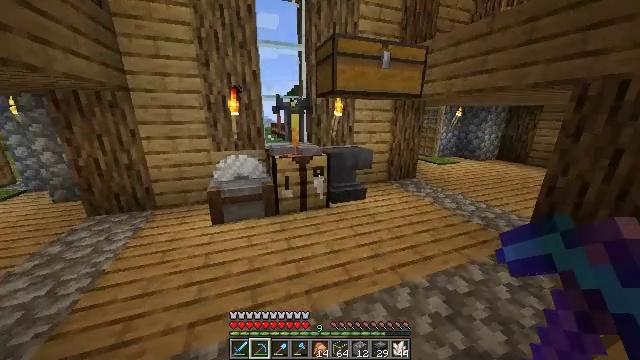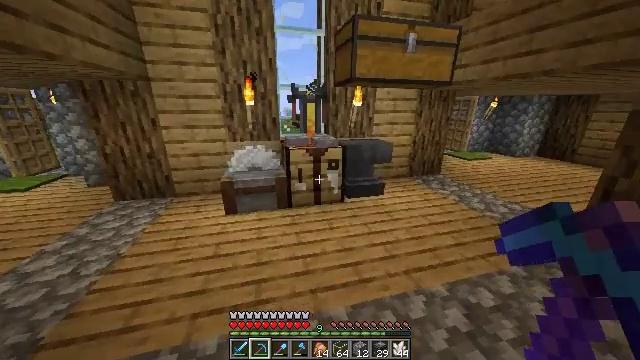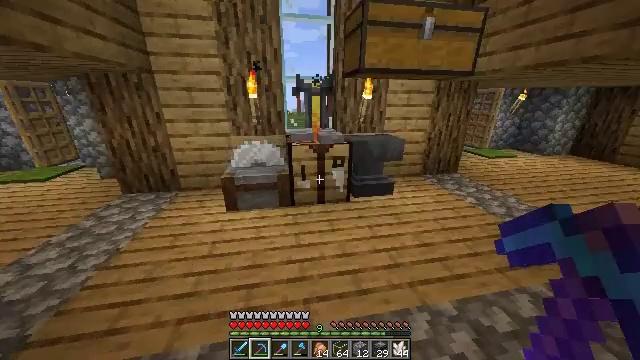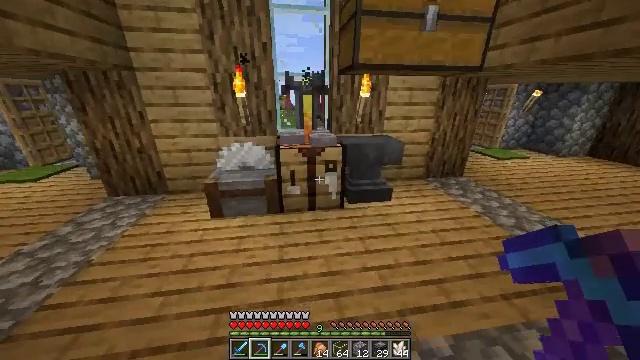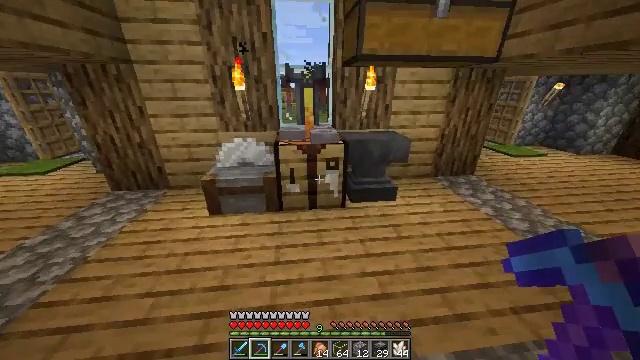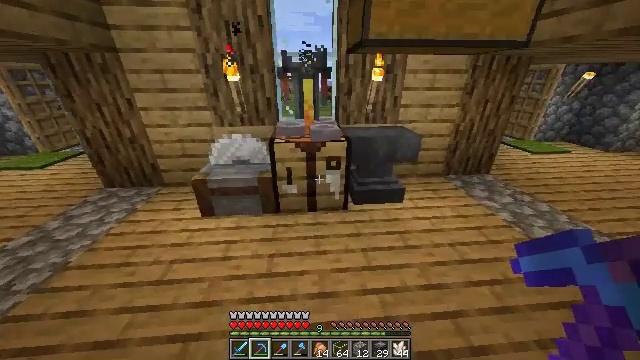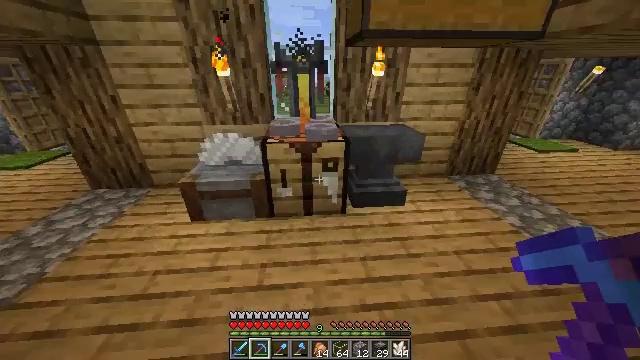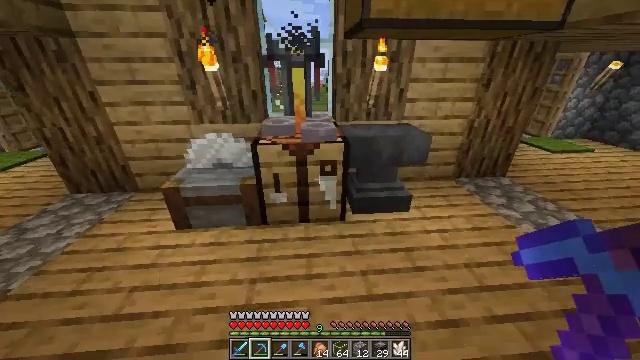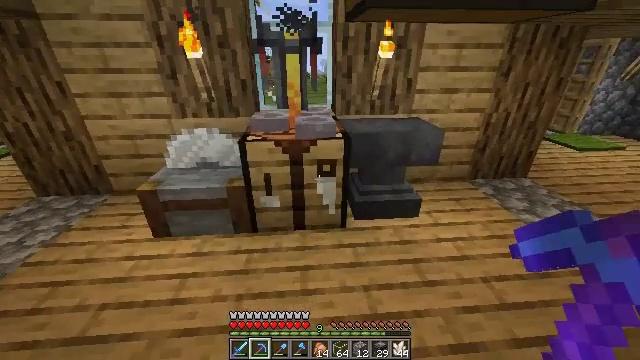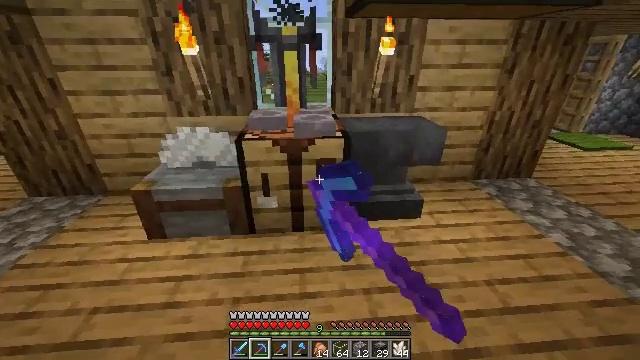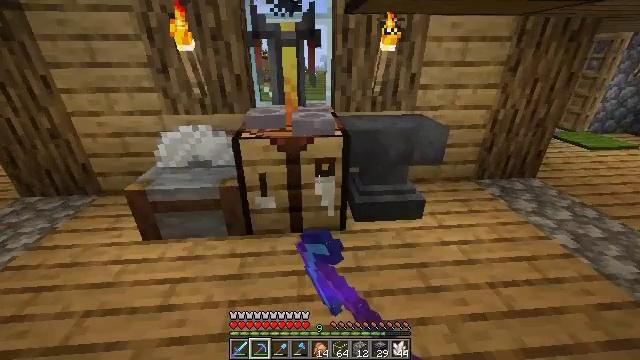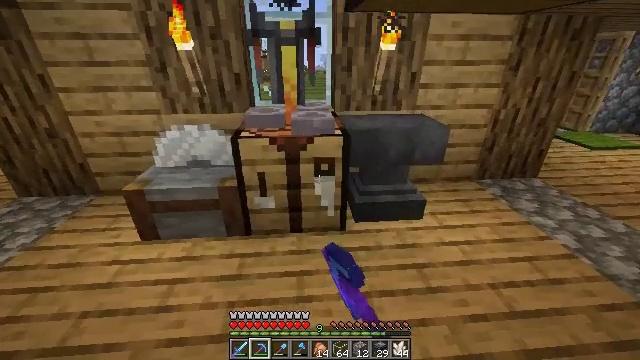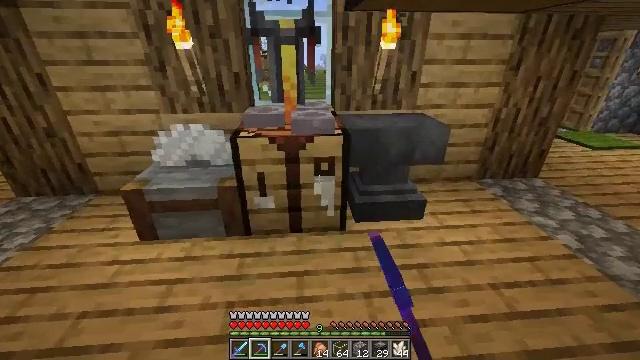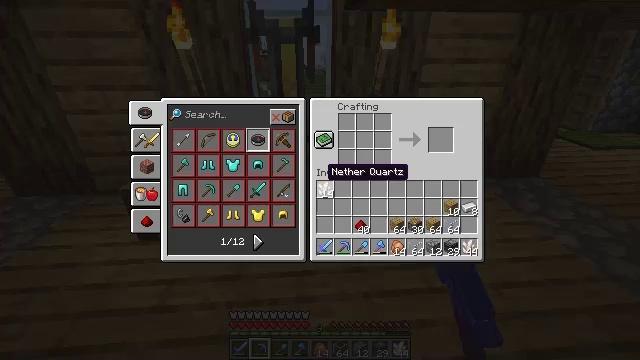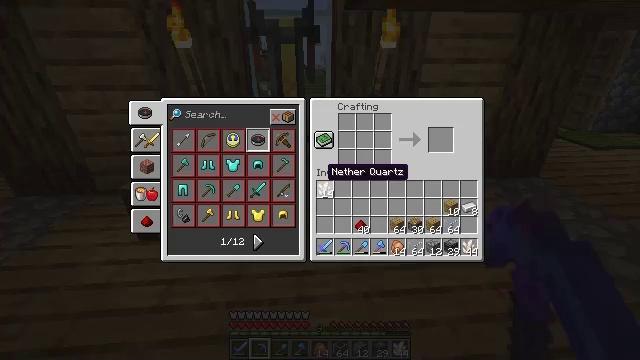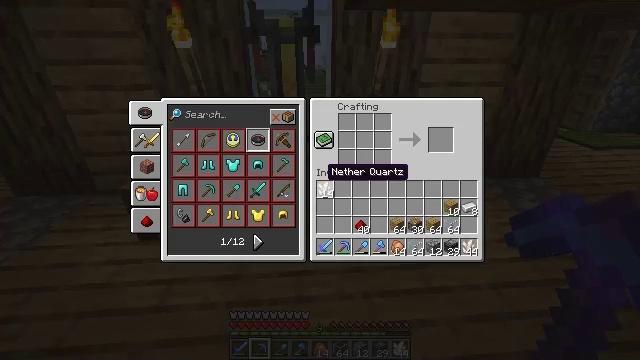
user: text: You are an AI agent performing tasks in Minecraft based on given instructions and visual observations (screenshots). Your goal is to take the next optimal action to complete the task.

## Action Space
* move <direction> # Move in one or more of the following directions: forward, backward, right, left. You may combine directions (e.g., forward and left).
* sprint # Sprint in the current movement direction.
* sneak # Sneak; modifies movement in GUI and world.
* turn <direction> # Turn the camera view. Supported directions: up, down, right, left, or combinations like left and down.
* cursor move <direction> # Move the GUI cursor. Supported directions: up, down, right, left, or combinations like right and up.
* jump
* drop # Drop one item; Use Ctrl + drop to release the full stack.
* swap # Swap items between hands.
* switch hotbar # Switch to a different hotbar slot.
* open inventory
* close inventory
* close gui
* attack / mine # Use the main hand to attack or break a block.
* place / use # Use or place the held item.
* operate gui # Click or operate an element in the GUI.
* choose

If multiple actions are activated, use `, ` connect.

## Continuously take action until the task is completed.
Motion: motion action
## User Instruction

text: Put the necessary items in the crafting grid to make an observer.
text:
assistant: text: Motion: move forward and move right, turn left and down
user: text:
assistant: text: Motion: move forward and move right, turn left and down
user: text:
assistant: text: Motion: move forward and move right, turn left
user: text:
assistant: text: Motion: move forward, turn left and down
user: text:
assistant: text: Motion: move forward, turn left and down
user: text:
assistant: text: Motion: turn down
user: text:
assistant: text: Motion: no_op
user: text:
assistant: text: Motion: use / place
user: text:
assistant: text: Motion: use / place
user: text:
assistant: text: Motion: use / place
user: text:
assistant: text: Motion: use / place
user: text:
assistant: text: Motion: no_op
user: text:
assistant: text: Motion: open gui
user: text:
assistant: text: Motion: no_op
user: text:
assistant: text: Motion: no_op
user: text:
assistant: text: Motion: no_op
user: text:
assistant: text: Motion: cursor move up
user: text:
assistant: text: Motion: cursor move up
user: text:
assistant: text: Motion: cursor move left and up
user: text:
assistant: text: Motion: no_op
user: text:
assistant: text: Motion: no_op
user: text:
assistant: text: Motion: no_op
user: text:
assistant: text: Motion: cursor move left
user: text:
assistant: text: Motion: cursor move left
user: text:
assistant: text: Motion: cursor move left
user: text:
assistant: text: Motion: cursor move left
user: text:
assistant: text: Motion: no_op
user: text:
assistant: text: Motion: operate gui
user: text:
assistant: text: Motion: operate gui
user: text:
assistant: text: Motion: no_op